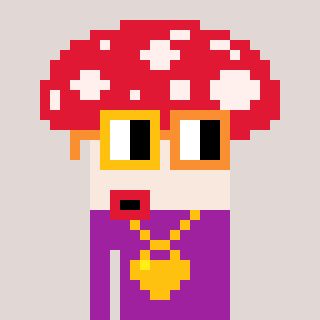
a pixel art character with square yellow and orange glasses, a mushroom-shaped head and a magenta-colored body on a warm background